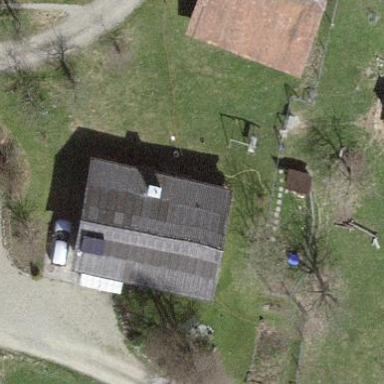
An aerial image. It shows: Simple and straightforward house.